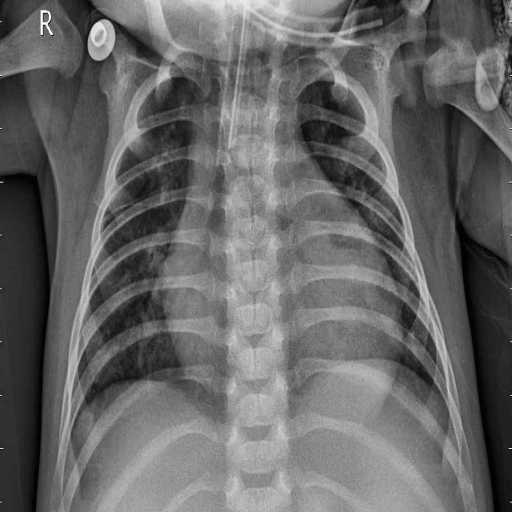
Finding: PNEUMONIA